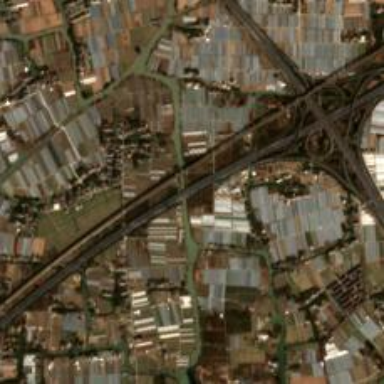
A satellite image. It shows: Motorway junction.